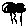
Label: tree